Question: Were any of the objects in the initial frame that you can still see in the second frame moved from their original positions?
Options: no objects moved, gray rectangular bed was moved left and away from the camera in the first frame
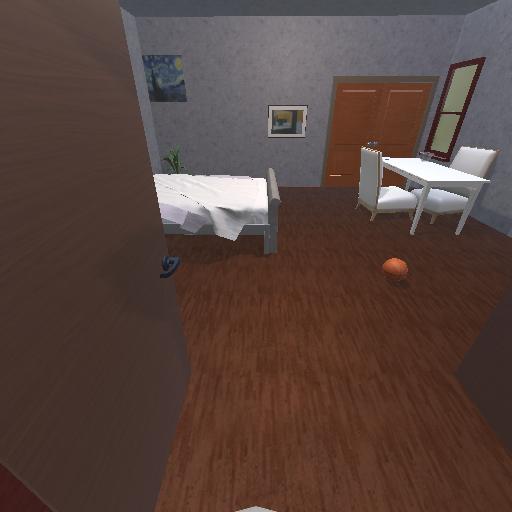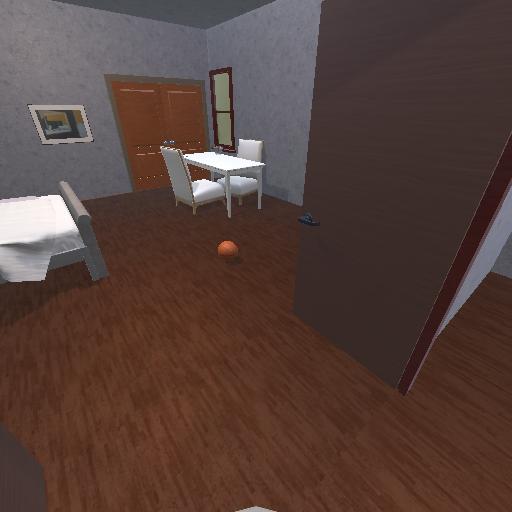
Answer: no objects moved